Question: I have a 'checkbox' within a 'div' that is appearing higher than the text I want it to be aligned with.
Here's how it appears in Firefox:

As you can see, the 'checkbox' is just a few pixels higher than the text. I have tried applying various padding / margins, including negative values, but to no avail.
'''
<div id="read-confirm-box">
I Have read the above
<input type="checkbox" id="checkbox" />
</div>
'''
'''
#read-confirm-box
{
color: #FFF;
width: 180px;
font-size: 12px;
background-color: #333;
border-radius: 3px;
padding: 6px 11px;
margin: auto;
float: left;
}
#checkbox
{
/* Empty */
}
'''
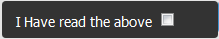
Answer: check this <URL>
### HTML
'''
<div id="read-confirm-box">
I Have read the above
<input type="checkbox" id="checkbox" />
</div>
'''
### CSS
'''
#read-confirm-box
{
color: #FFF;
width: 180px;
font-size: 12px;
background-color: #333;
border-radius: 3px;
padding: 6px 11px;
margin: auto;
float: left;
}
#checkbox
{
position: relative;
top: 3px;
}
'''